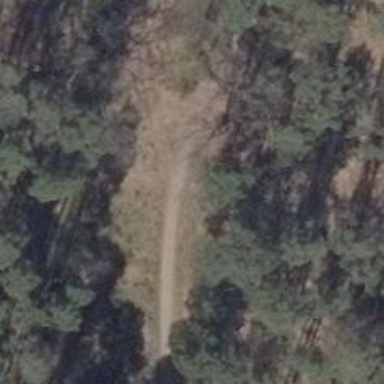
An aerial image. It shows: Path on the ground.